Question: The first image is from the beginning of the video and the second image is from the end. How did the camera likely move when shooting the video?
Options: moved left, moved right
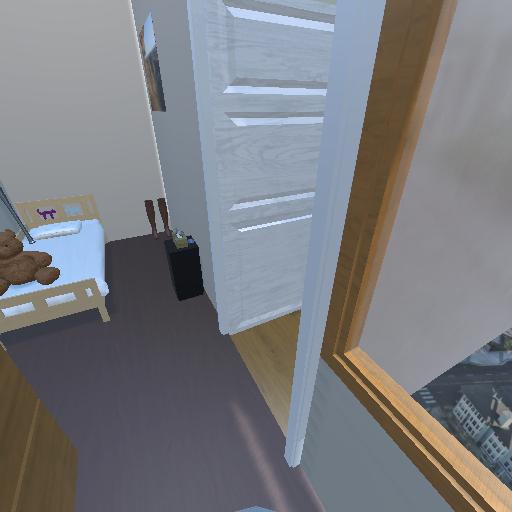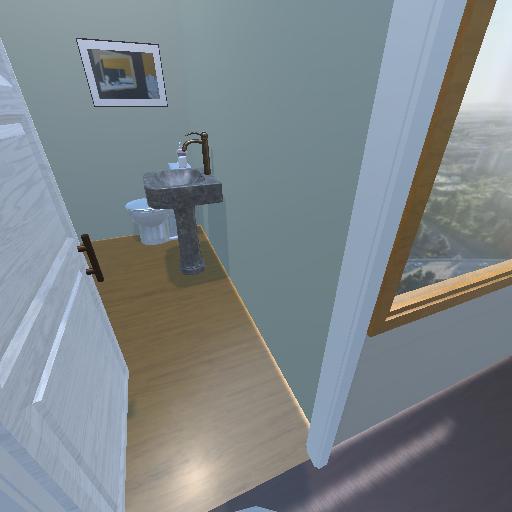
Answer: moved left